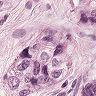
Metastatic tissue present: yes